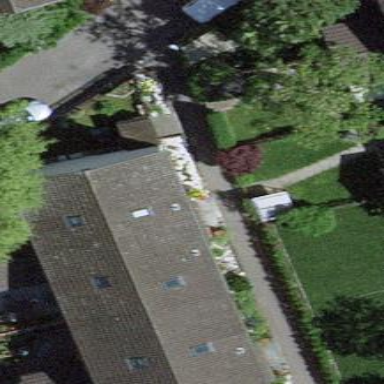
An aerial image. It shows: Terrace building.